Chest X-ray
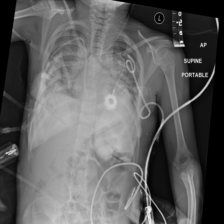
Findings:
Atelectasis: negative
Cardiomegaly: negative
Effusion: negative
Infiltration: negative
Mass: negative
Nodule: negative
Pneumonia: negative
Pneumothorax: negative
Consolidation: negative
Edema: negative
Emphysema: negative
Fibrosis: negative
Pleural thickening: negative
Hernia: negative